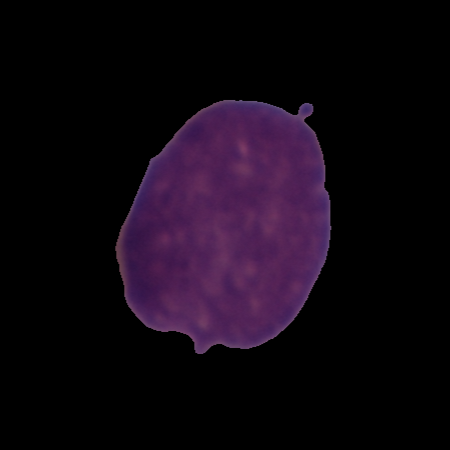
Label: healthy